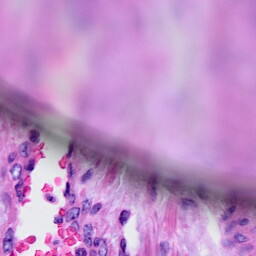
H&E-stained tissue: Cervix